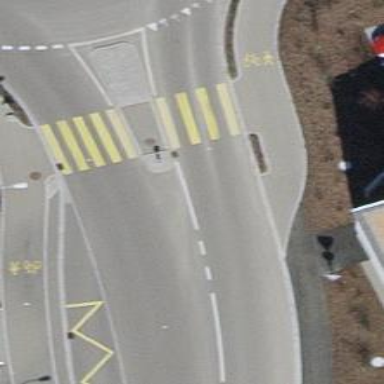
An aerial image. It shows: Uncontrolled zebra crossing with pedestrian island.